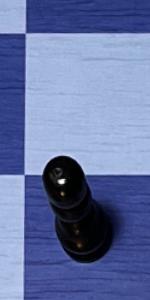
Label: Pawn_Black